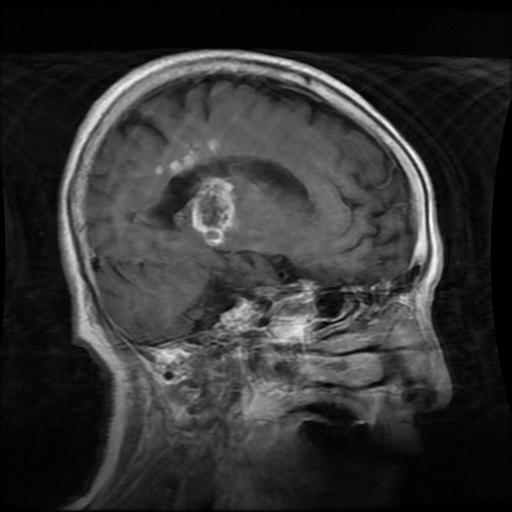
Label: glioma